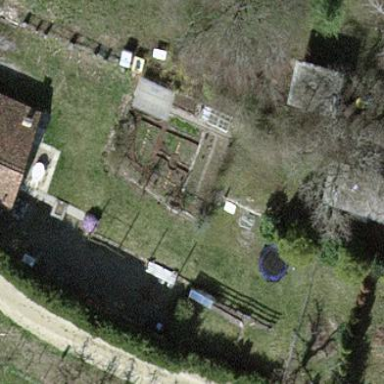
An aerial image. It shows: Farmyard area.